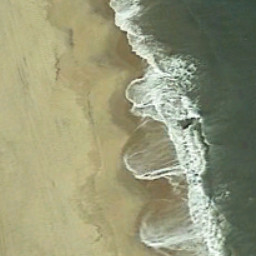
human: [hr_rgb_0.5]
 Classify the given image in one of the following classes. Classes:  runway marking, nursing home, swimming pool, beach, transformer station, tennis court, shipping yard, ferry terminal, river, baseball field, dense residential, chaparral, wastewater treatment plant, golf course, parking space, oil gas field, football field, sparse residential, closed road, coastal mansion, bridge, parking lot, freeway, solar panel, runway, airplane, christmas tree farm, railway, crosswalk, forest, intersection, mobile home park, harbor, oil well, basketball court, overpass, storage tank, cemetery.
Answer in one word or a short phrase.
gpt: beach